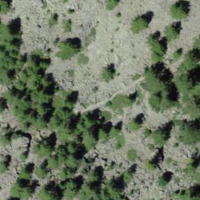
EUNIS habitat code: 31
Species observed at this site:
Asplenium septentrionale